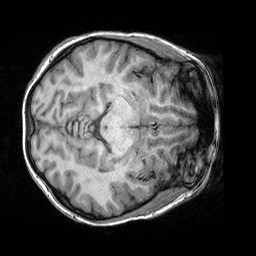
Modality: T1w
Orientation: axial
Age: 22
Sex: female
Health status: healthy
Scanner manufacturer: siemens
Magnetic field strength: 3 T
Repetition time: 2.3 s
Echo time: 0.00303 s